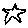
Label: star